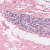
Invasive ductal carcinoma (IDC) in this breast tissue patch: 0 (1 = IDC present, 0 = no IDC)